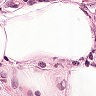
Metastatic tissue present: no